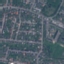
Label: Residential